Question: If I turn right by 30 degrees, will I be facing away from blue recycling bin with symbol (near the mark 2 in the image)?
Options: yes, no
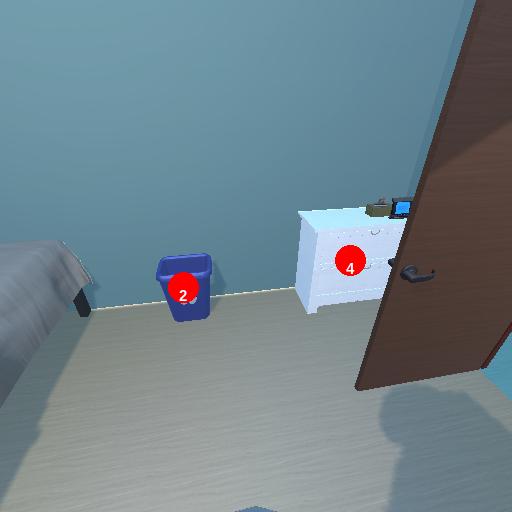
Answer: yes